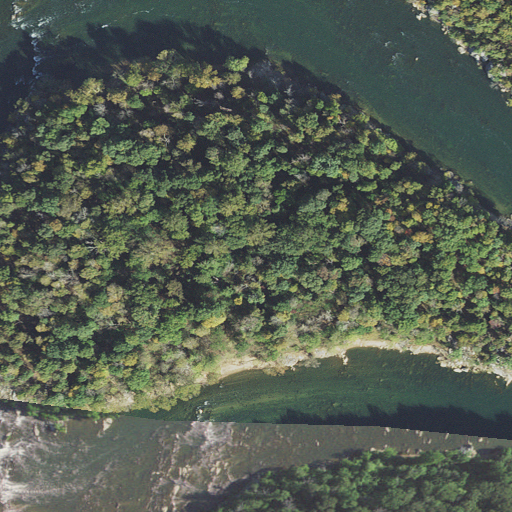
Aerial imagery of island in Maryland named Turkey Island containing deciduous forest, open water, herbaceous wetlands, and open development